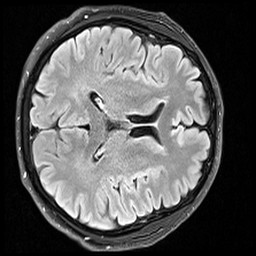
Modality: FLAIR
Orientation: axial
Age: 67
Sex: male
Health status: healthy
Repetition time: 12 s
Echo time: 0.095 s